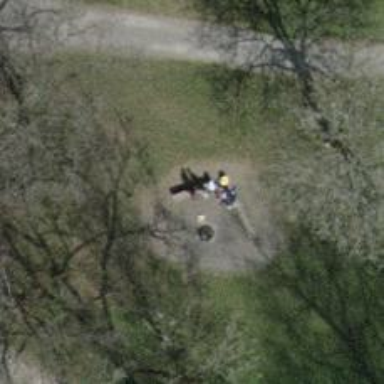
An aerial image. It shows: Brown bench.